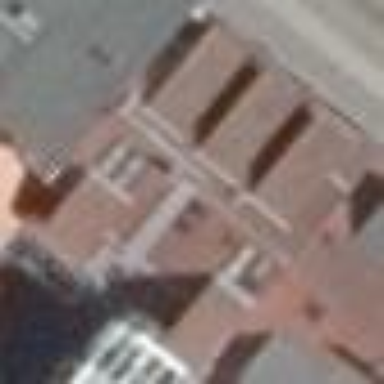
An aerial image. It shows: Building.